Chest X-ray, PA view. Patient: 39 years old, sex M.
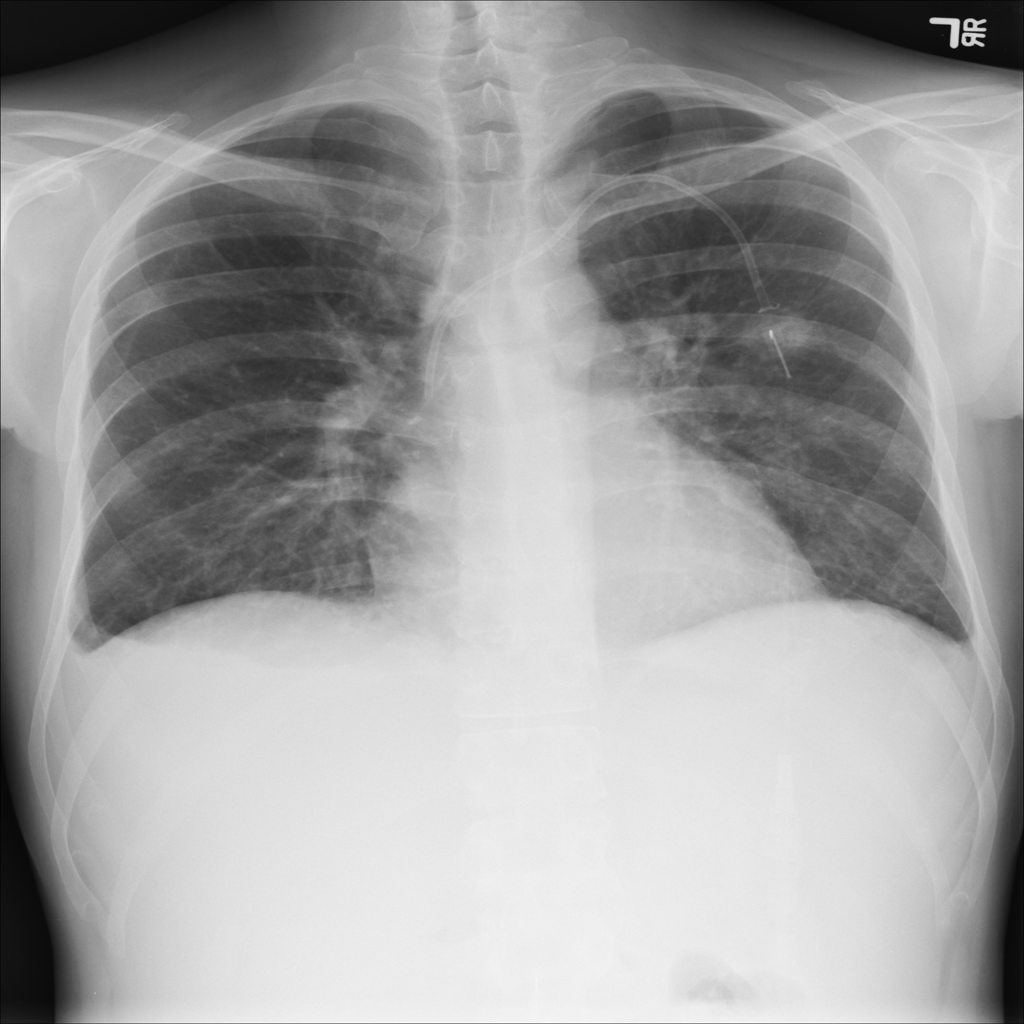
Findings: Effusion